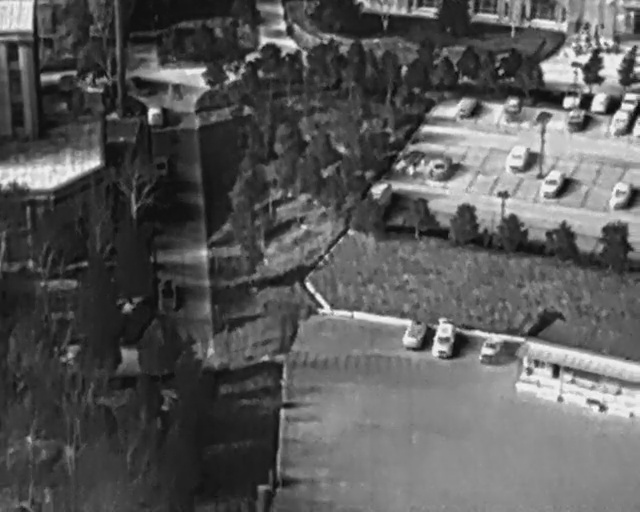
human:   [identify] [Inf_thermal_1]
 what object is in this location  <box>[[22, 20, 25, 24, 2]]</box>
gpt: <ref>1 small car at the top left</ref>

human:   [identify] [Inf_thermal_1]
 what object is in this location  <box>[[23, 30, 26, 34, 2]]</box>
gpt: <ref>1 small car at the left</ref>